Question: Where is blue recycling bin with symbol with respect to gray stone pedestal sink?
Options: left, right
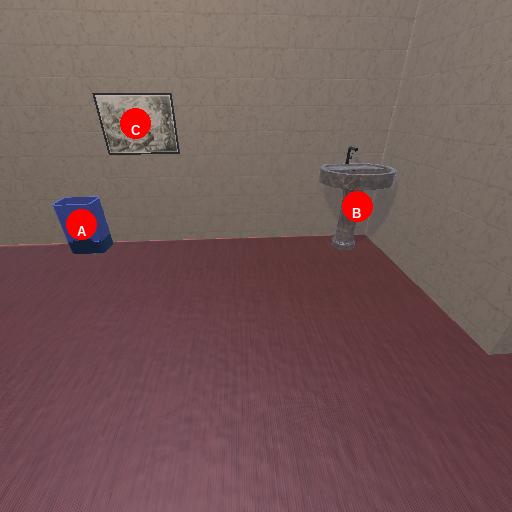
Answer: left